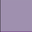
Piece: xx